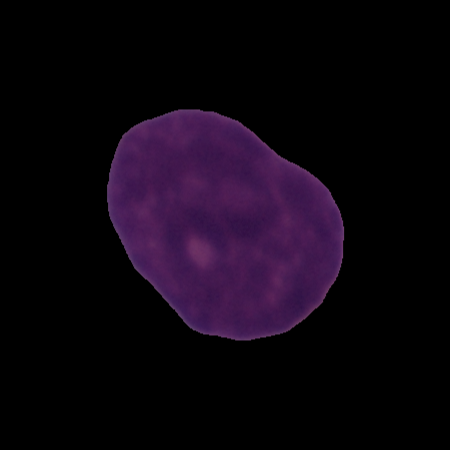
Label: cancer